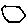
Label: hexagon